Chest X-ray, AP view. Patient: 50 years old, sex F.
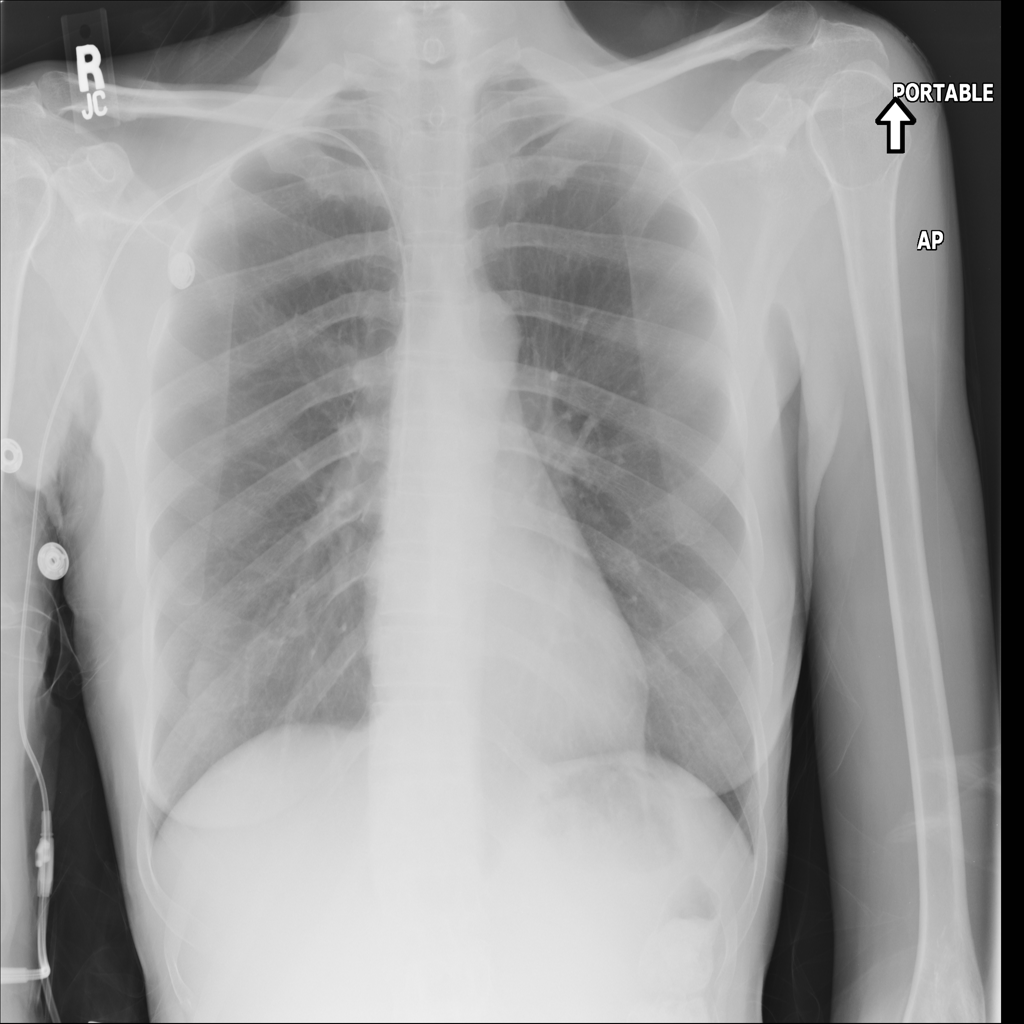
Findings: No Finding